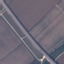
Label: Highway